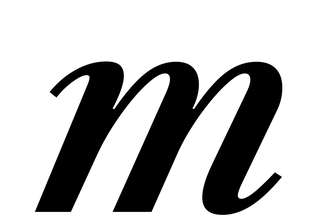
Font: LibreCaslonText-Italic_SemiBold_Italic